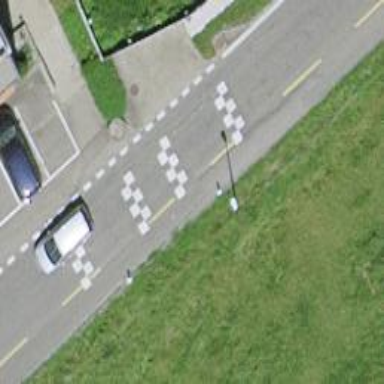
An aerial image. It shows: Traffic calming cushion.